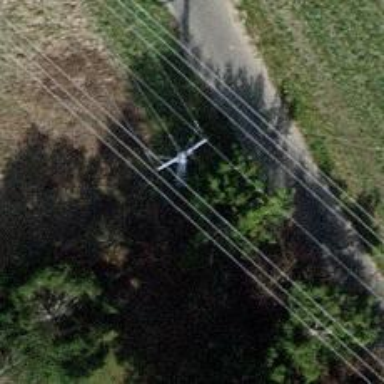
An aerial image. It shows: Power pole.